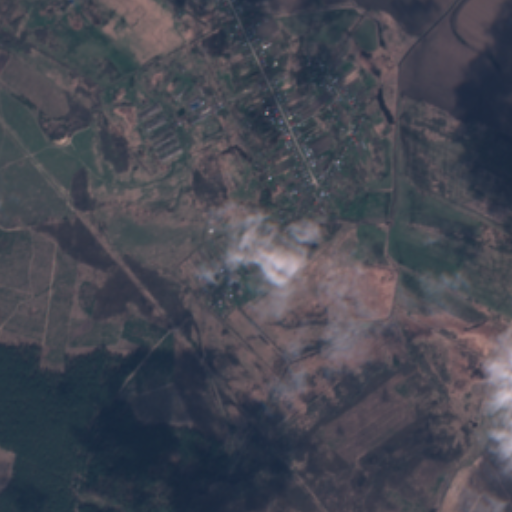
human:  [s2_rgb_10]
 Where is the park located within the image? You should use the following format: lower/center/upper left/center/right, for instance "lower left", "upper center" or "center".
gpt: The park is located in the upper center of the image.
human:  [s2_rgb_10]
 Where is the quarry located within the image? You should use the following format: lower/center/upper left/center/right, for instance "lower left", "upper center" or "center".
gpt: The quarry is located in the upper left of the image.
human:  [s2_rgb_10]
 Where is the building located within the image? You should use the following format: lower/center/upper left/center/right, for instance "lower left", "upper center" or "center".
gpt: There is no building in the image.